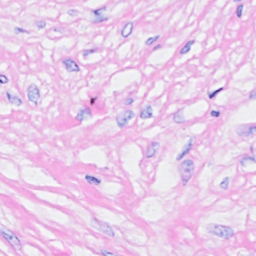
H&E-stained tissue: Breast